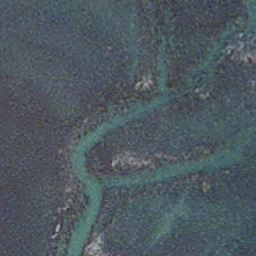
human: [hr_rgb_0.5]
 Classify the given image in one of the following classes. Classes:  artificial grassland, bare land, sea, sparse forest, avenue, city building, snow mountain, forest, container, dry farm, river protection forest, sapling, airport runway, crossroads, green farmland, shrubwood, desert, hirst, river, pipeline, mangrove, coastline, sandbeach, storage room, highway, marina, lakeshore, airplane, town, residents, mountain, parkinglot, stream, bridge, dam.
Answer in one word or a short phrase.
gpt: stream